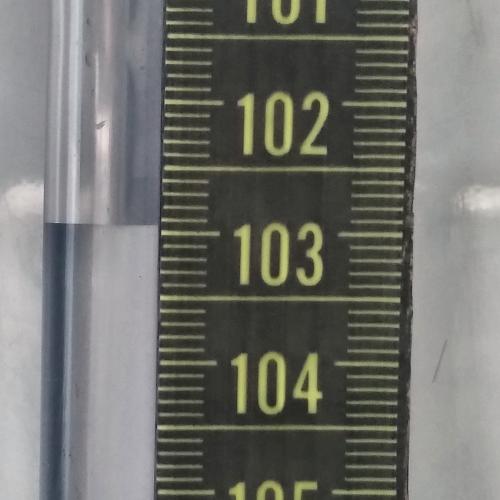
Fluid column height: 103.0 cm